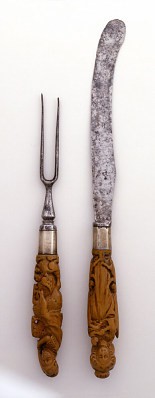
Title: Knife with Figural Carved Wood Handle
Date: ca. 1700
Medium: steel, silver, wood
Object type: knife
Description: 1985-103-49/50: Scimitar-shaped blade with rounded end. Octagonal ...;     1985-103-49: Scimitar-shaped blade with rounded end. Octagonal ...;     1985-103-50: Two-tined fork, baluster shaft. Octagonal plain br...